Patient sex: M
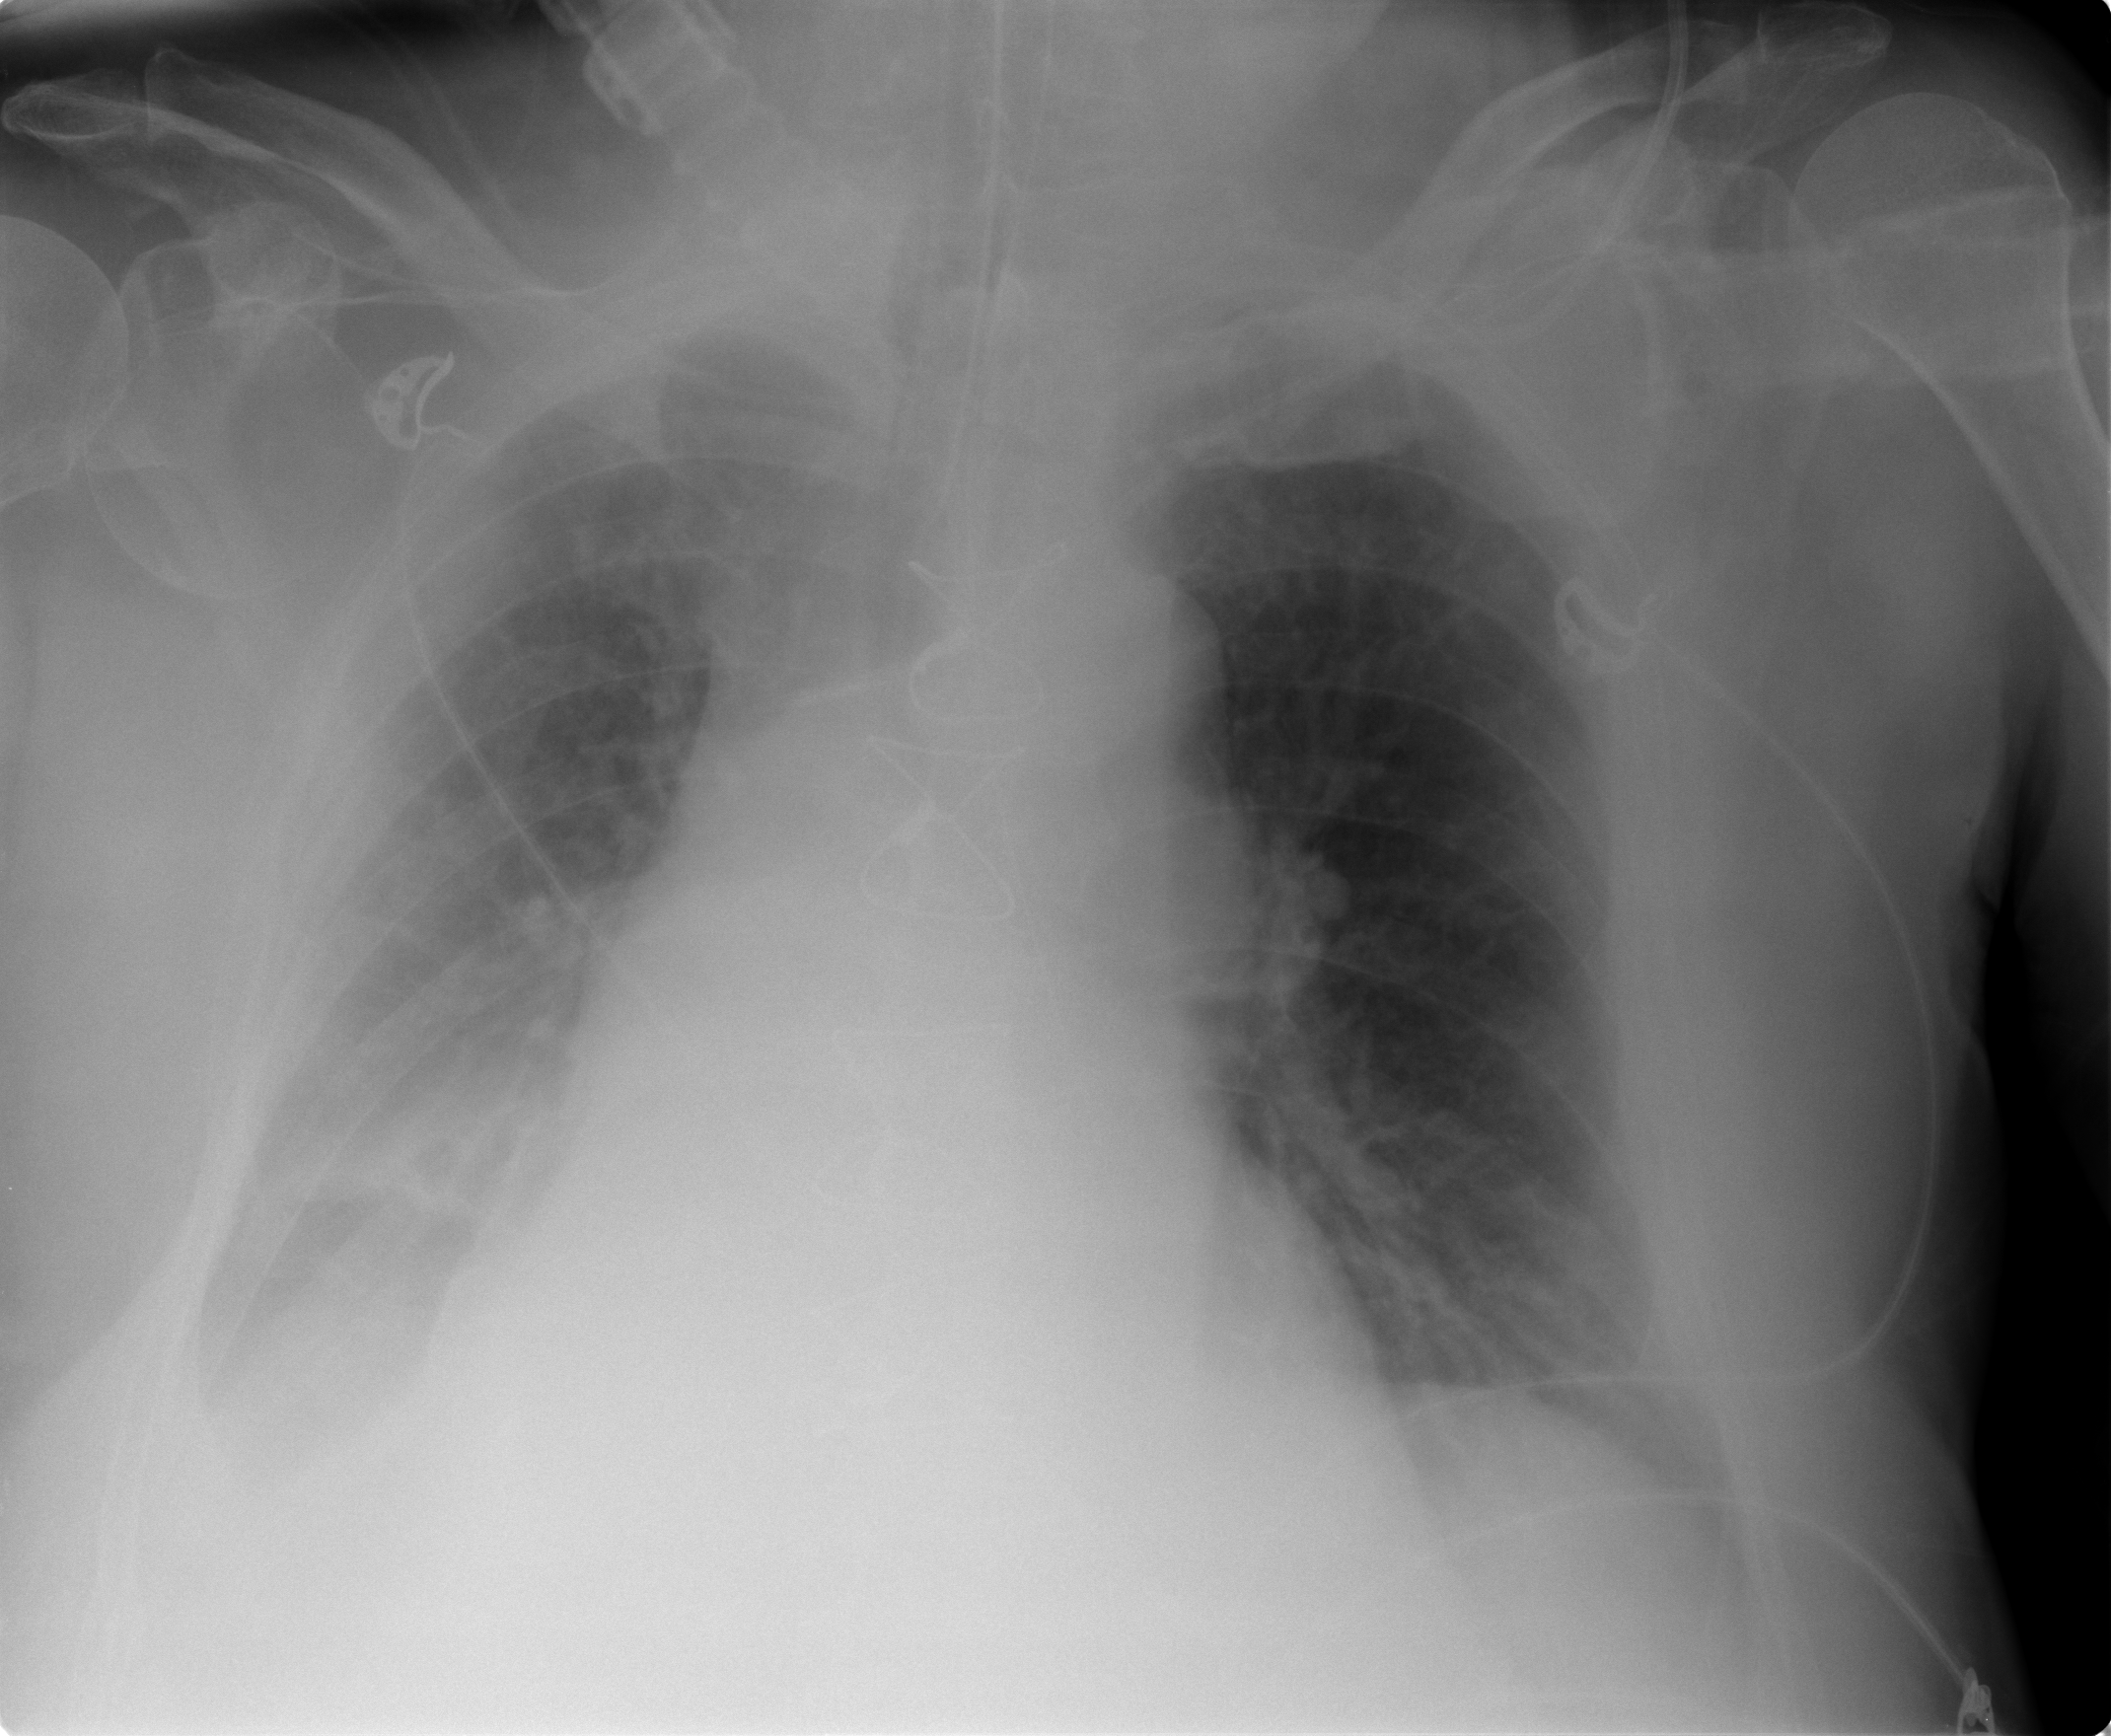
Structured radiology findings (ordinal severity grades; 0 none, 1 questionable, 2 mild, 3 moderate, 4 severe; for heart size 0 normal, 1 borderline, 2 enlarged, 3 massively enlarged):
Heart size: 1
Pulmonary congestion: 0
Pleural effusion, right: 3
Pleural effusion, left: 1
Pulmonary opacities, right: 0
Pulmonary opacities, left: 0
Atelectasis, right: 3
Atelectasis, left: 2